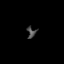
Tissue: lung
Cell type: Fibroblasts
Senescence score: 0.6151
Nuclear area (px): 92
Mean DAPI intensity: 72.348